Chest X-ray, AP view. Patient: 69 years old, sex M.
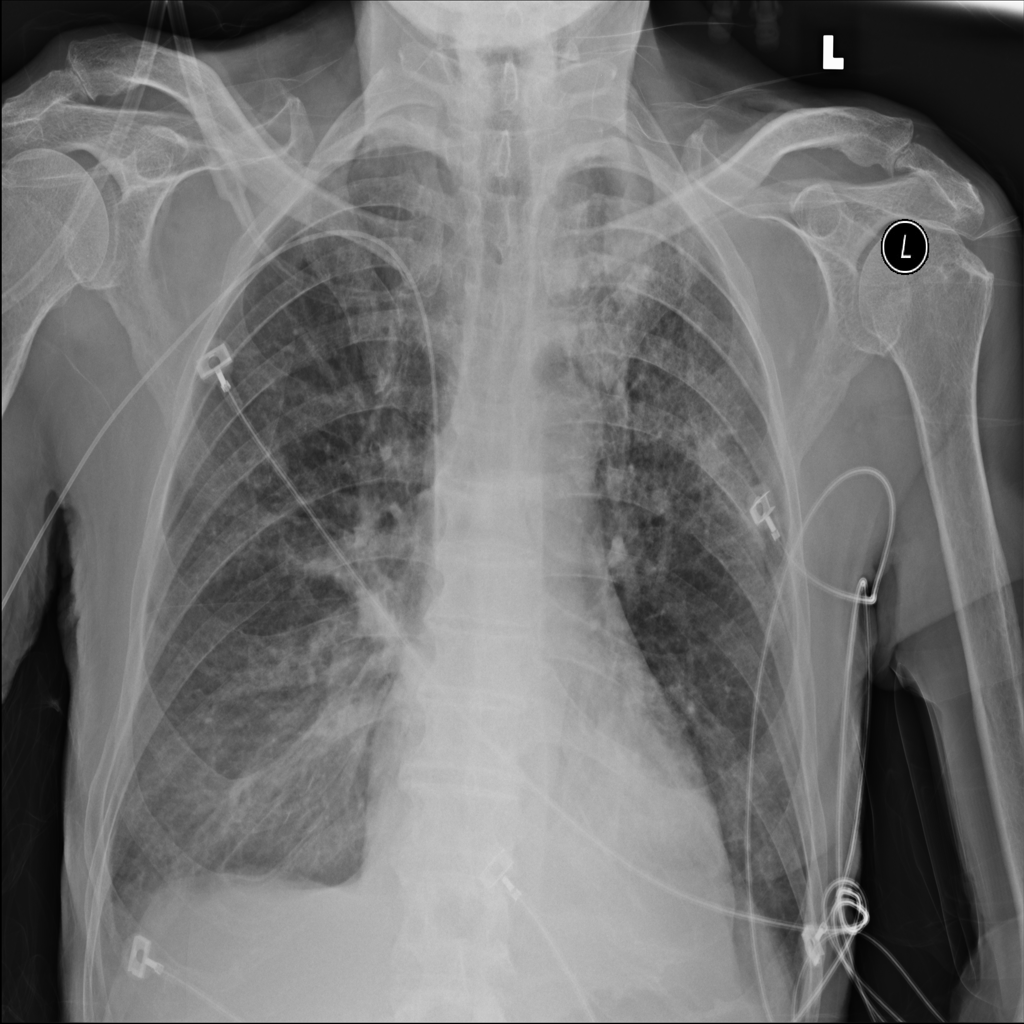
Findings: Infiltration